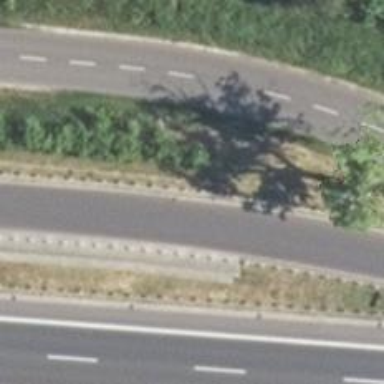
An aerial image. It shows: Embankment along trunk link highway.